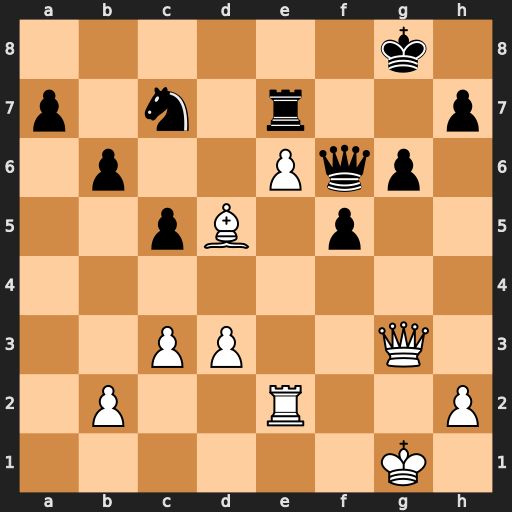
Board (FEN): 6k1/p1n1r2p/1p2Pqp1/2pB1p2/8/2PP2Q1/1P2R2P/6K1
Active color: w
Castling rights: -
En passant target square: -
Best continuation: Qxc7 Rxc7 e7+ Kh8 e8=Q+